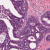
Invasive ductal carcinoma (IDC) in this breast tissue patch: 0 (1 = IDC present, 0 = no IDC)